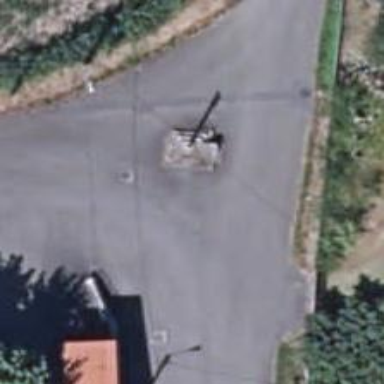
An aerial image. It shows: Historic wayside cross.